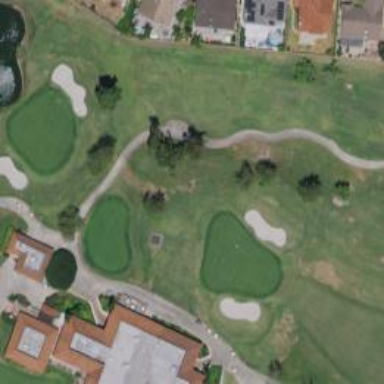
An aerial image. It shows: Service road used as golf cart path.